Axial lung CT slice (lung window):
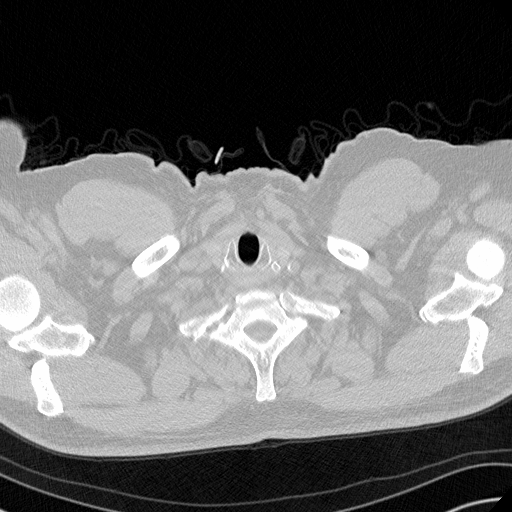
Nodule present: no